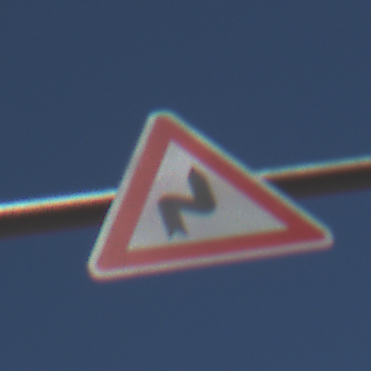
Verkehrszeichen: DoppelkurveRechts
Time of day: Midday
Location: Outdoor (RoadRail)
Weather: Clear
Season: NotSpecified
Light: Natural